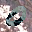
Label: 0